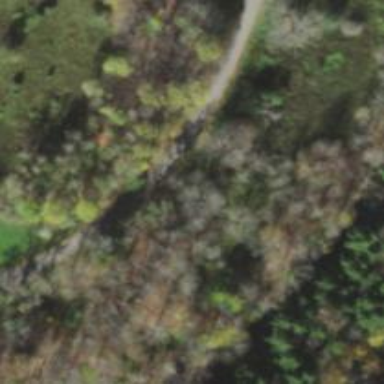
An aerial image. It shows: Abandoned railway.